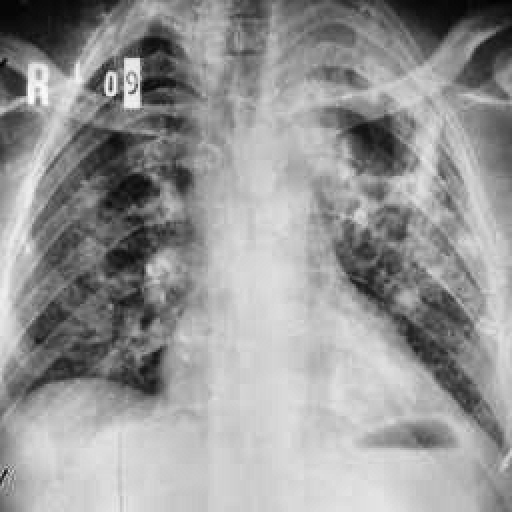
Finding: TUBERCULOSIS